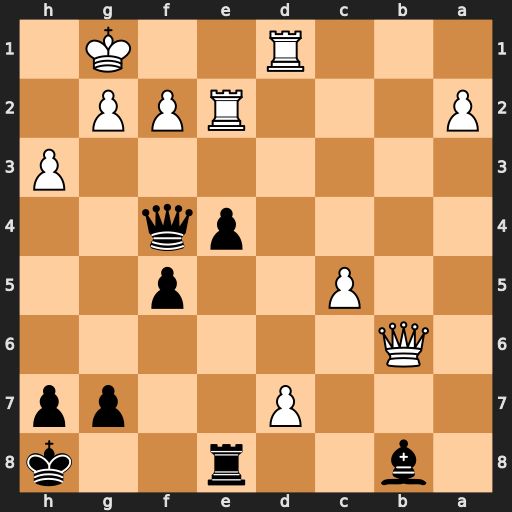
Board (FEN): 1b2r2k/3P2pp/1Q6/2P2p2/4pq2/7P/P3RPP1/3R2K1
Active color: b
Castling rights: -
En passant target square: -
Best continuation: Qh2+ Kf1 Qh1#